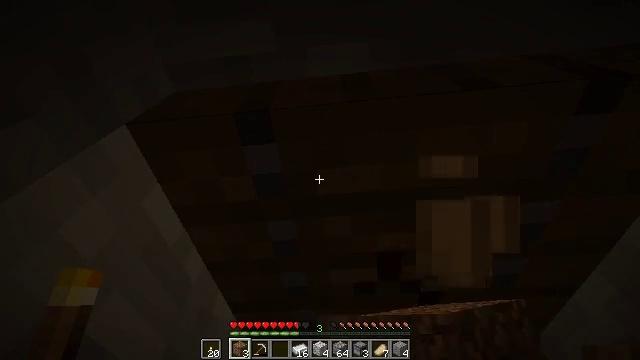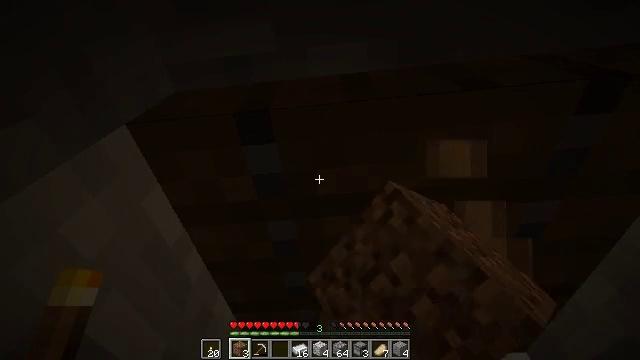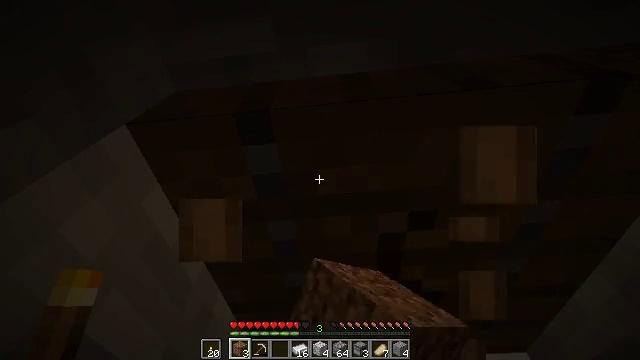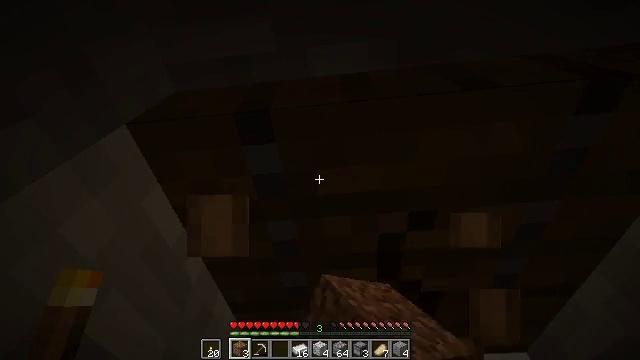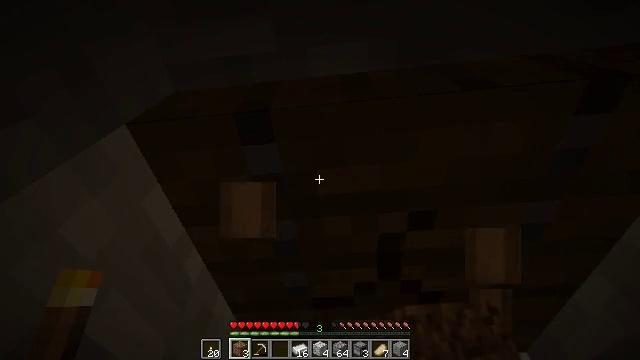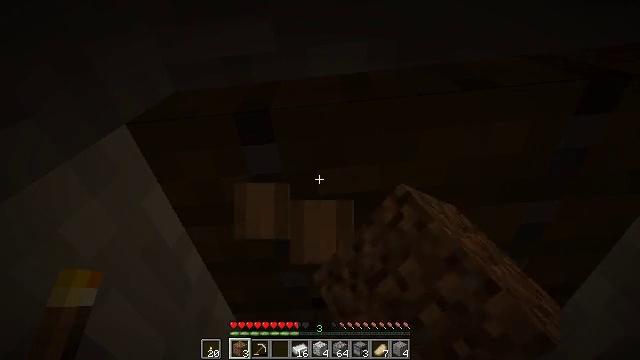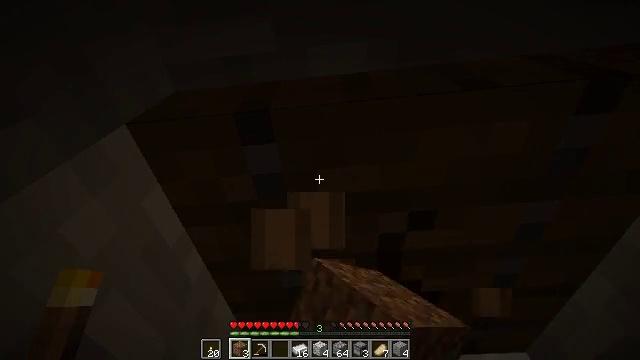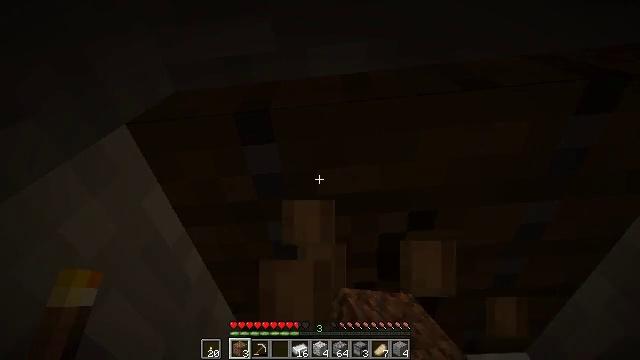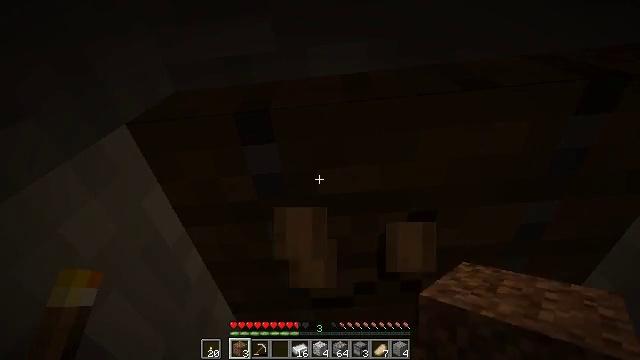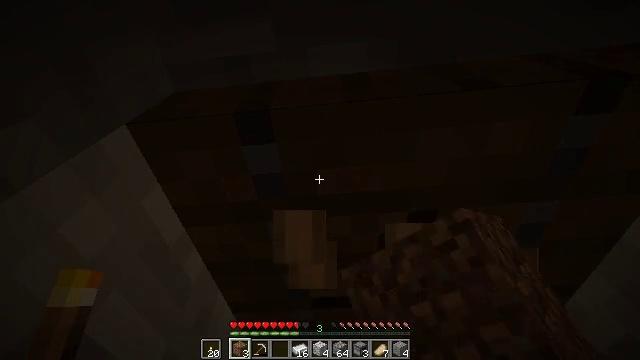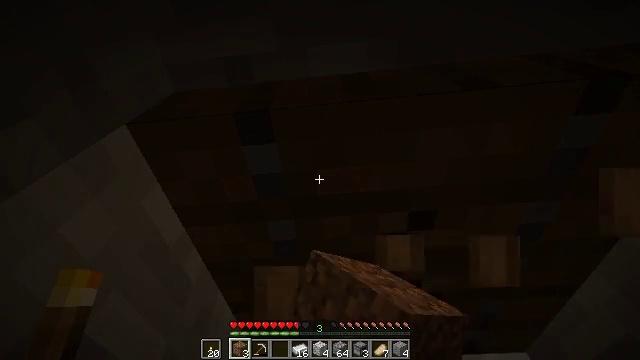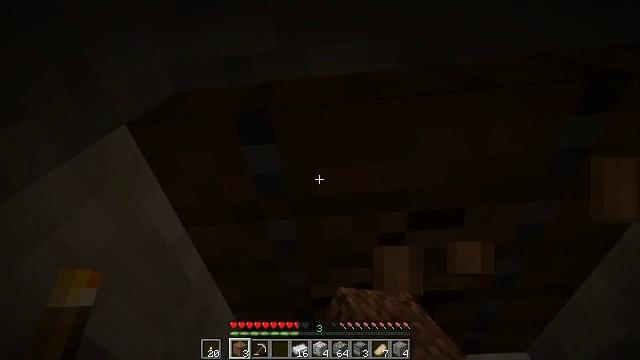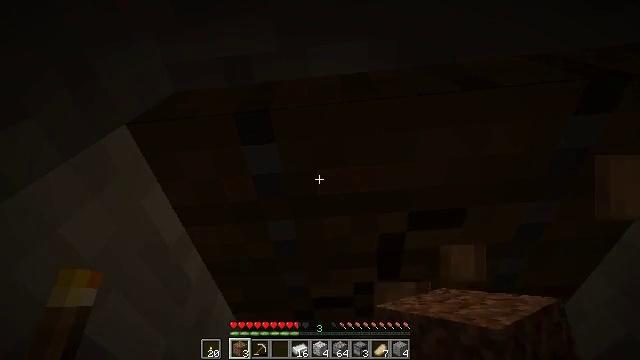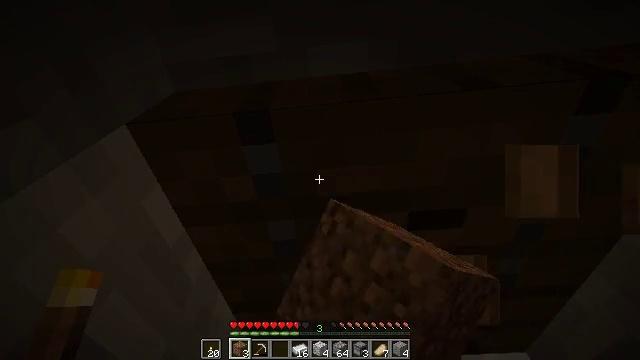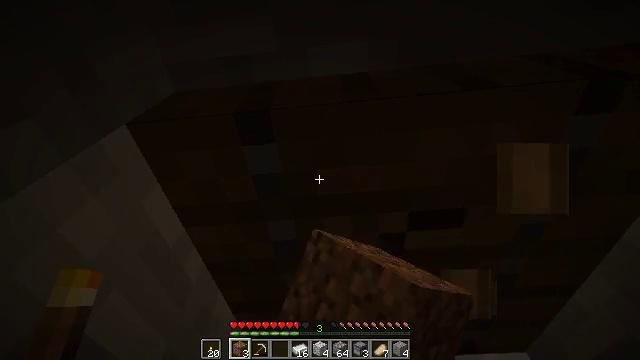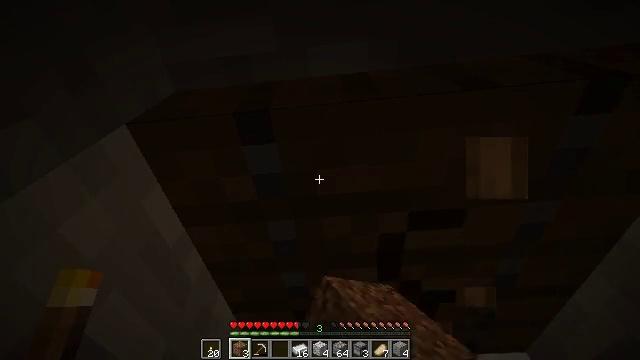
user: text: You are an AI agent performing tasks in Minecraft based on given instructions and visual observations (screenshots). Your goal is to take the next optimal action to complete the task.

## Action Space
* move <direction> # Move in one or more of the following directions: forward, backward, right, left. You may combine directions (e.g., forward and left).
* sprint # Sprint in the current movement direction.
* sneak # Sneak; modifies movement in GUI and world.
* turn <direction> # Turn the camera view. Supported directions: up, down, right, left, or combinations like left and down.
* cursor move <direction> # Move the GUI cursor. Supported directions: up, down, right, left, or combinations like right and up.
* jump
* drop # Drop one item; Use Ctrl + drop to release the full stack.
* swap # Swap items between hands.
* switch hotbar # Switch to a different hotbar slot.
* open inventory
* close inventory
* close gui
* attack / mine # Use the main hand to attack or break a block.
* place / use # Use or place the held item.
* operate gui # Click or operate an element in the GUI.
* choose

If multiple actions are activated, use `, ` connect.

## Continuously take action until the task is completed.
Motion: motion action
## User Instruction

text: Destroy the spruce trapdoor to collect it.
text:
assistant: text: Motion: attack / mine
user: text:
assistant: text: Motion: attack / mine
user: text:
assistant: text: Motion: attack / mine
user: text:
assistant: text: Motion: attack / mine
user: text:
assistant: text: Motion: attack / mine
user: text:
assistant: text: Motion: attack / mine
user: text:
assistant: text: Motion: attack / mine
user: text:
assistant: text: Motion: attack / mine
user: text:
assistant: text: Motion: attack / mine
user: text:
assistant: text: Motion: attack / mine
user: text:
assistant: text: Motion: attack / mine
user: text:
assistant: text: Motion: attack / mine
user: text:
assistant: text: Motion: attack / mine
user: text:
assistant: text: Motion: attack / mine
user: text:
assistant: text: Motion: attack / mine
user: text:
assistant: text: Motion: attack / mine
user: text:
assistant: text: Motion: attack / mine
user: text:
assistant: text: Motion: attack / mine
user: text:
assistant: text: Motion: attack / mine
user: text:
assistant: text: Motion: attack / mine
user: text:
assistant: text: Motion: attack / mine
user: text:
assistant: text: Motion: attack / mine
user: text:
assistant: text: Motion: attack / mine
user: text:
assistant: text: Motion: turn left, attack / mine
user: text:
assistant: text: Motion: turn left, attack / mine
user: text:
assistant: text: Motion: attack / mine
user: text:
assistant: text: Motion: attack / mine
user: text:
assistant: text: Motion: attack / mine
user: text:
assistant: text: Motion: attack / mine
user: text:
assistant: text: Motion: turn right, attack / mine